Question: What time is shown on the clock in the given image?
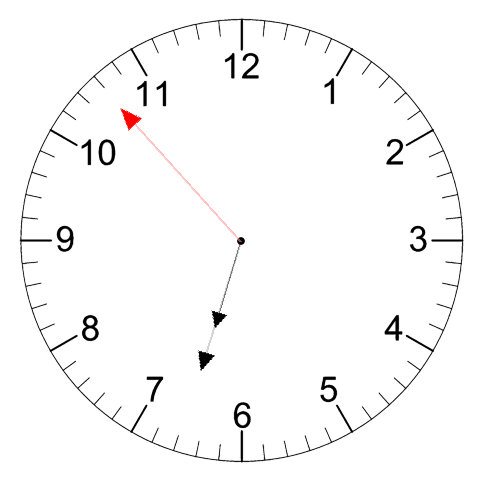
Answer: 06:32:53